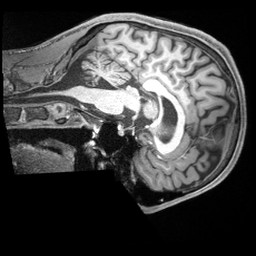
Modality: T1w
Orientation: sagittal
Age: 36
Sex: male
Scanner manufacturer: siemens
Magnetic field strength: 3 T
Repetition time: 2.4 s
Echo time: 0.00226 s